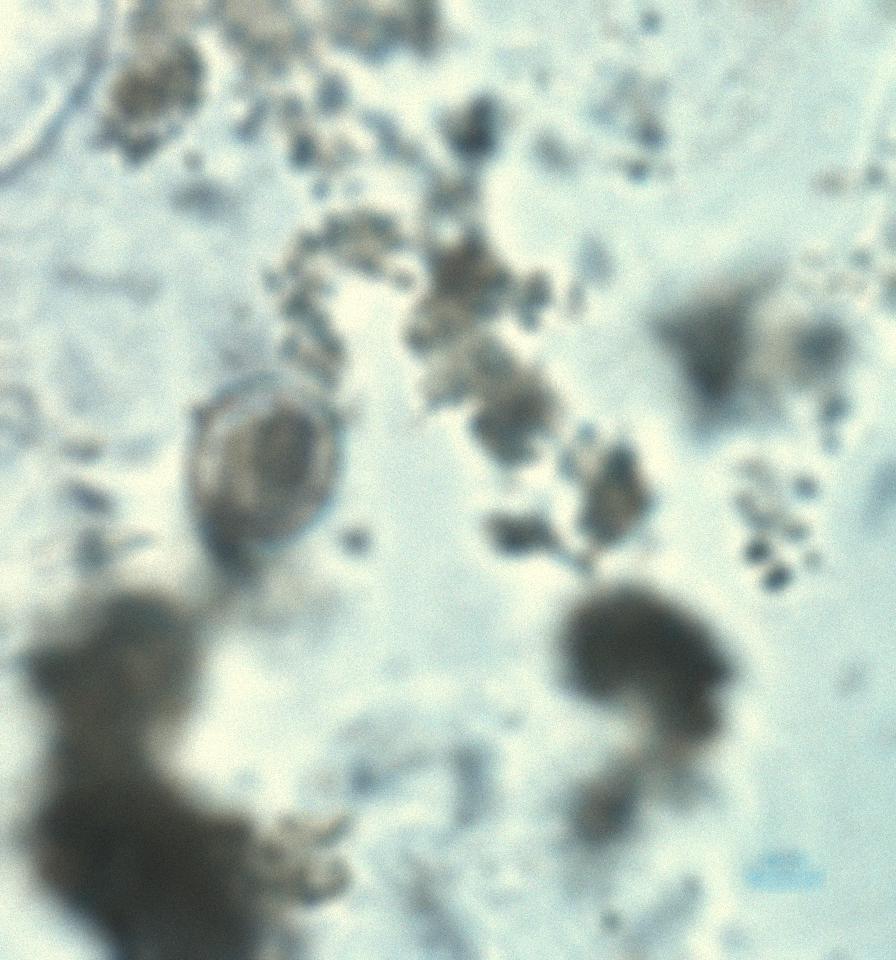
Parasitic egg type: Hymenolepis nana